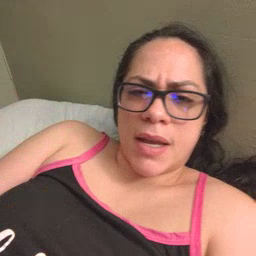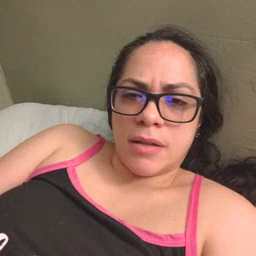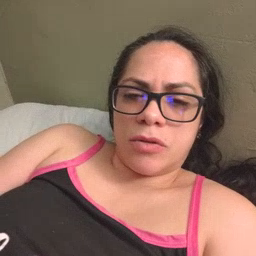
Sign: many